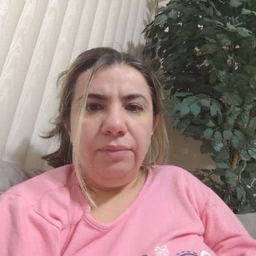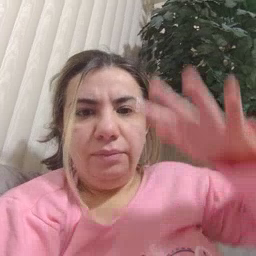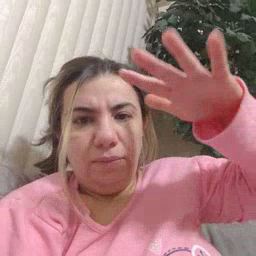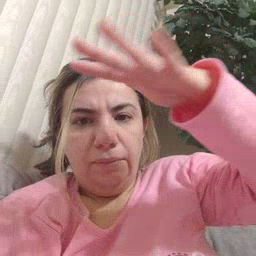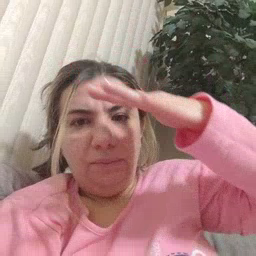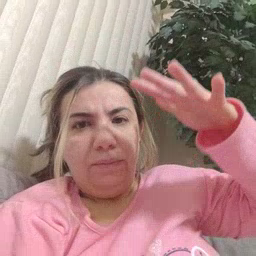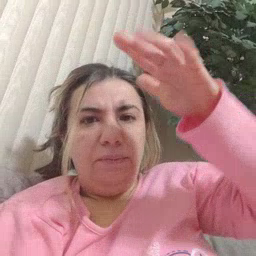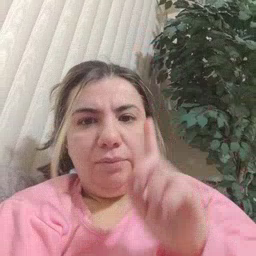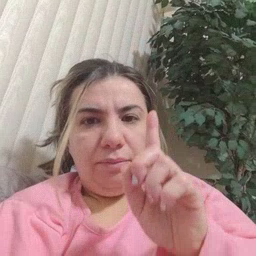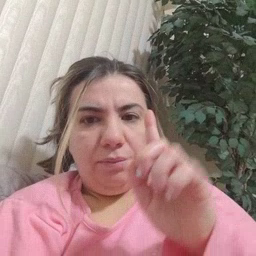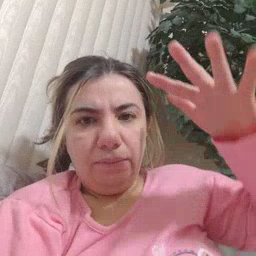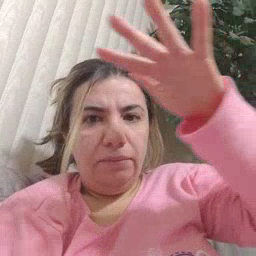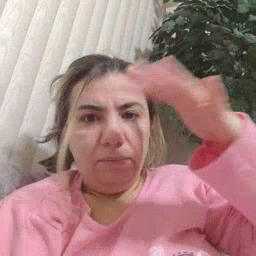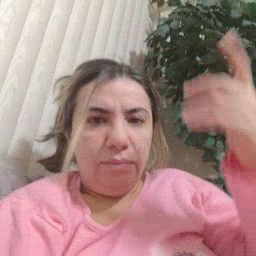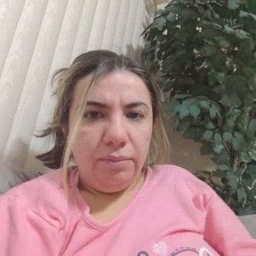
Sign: helicopter